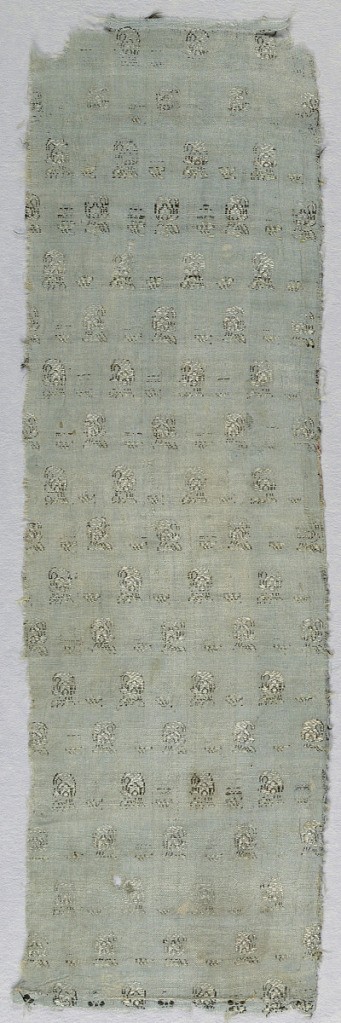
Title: Fragment
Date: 19th century
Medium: silk warp, cotton and silk weft Technique: brocaded plain weave
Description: Pale blue ground with powdered design.